Question: Count the number of objects in the diagram.
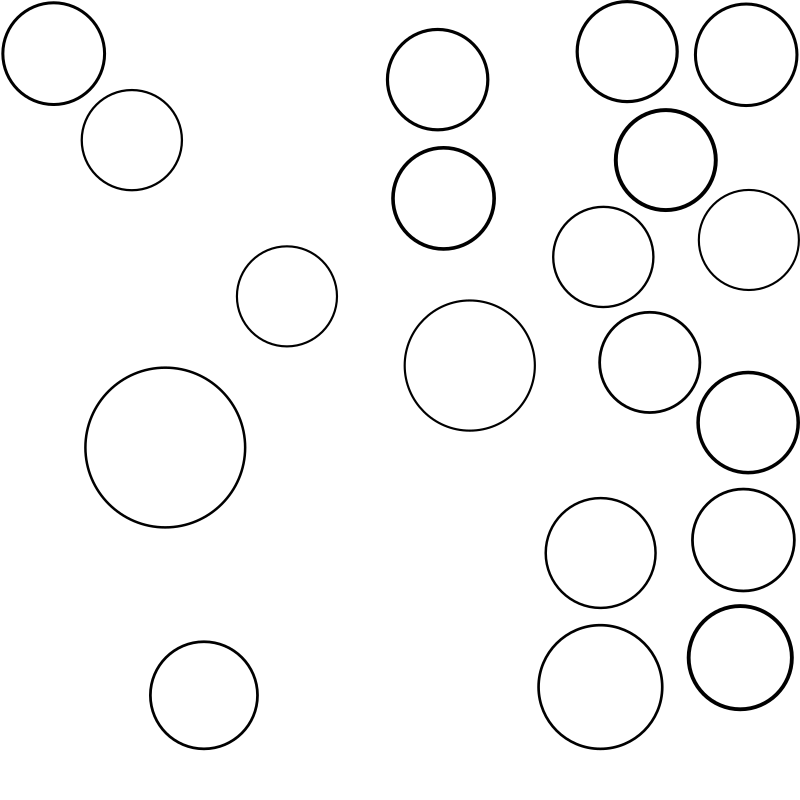
Answer: 19